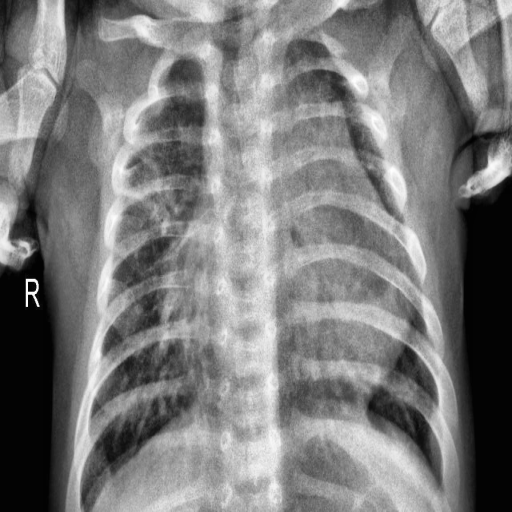
Finding: PNEUMONIA